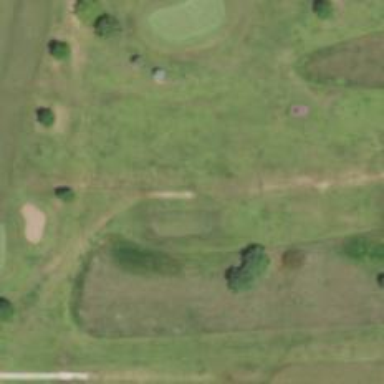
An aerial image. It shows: Path used for both walking and golf.